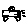
Label: car